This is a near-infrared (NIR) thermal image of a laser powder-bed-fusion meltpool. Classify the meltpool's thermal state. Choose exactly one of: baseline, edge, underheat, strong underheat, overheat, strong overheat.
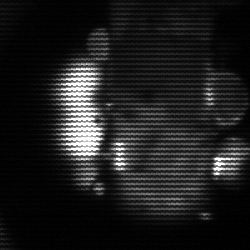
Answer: strong underheat